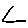
Label: triangle